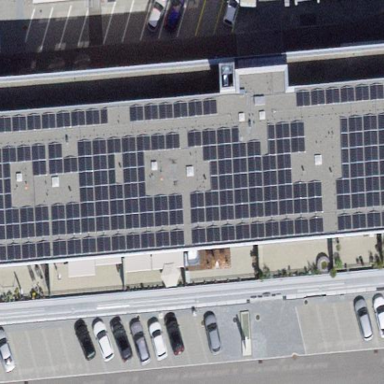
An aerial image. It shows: Solar power generator.